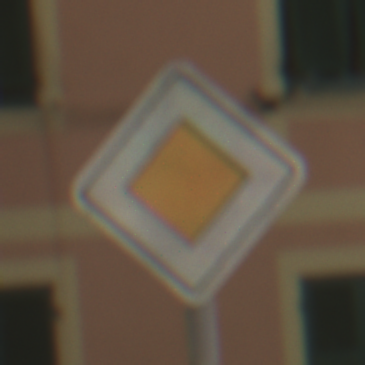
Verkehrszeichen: Vorfahrtsstrasse
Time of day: Night
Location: Outdoor (Urban)
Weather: PartlyCloudy
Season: NotSpecified
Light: Artificial